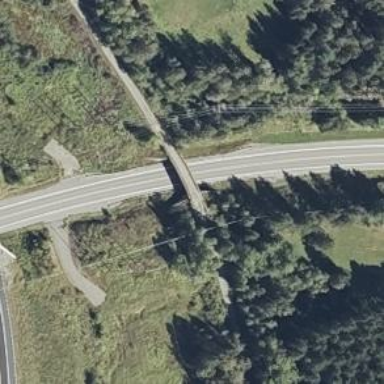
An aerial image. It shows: Abandoned railway bridge over cycleway road.